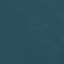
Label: SeaLake